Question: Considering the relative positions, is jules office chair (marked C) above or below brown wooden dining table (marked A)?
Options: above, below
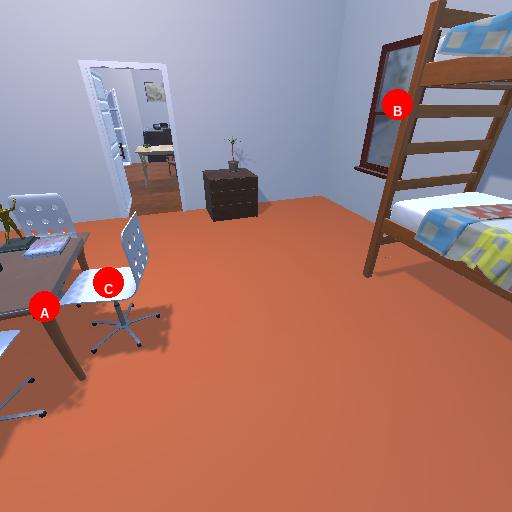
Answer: above